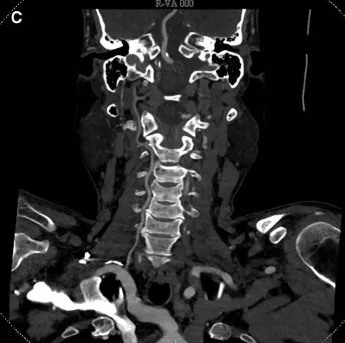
Pre- and post-treatment CT evaluation of the patient. (C) CTA showed that the right vertebral artery did not join in the basilar artery.
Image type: radiology (ct)